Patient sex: M
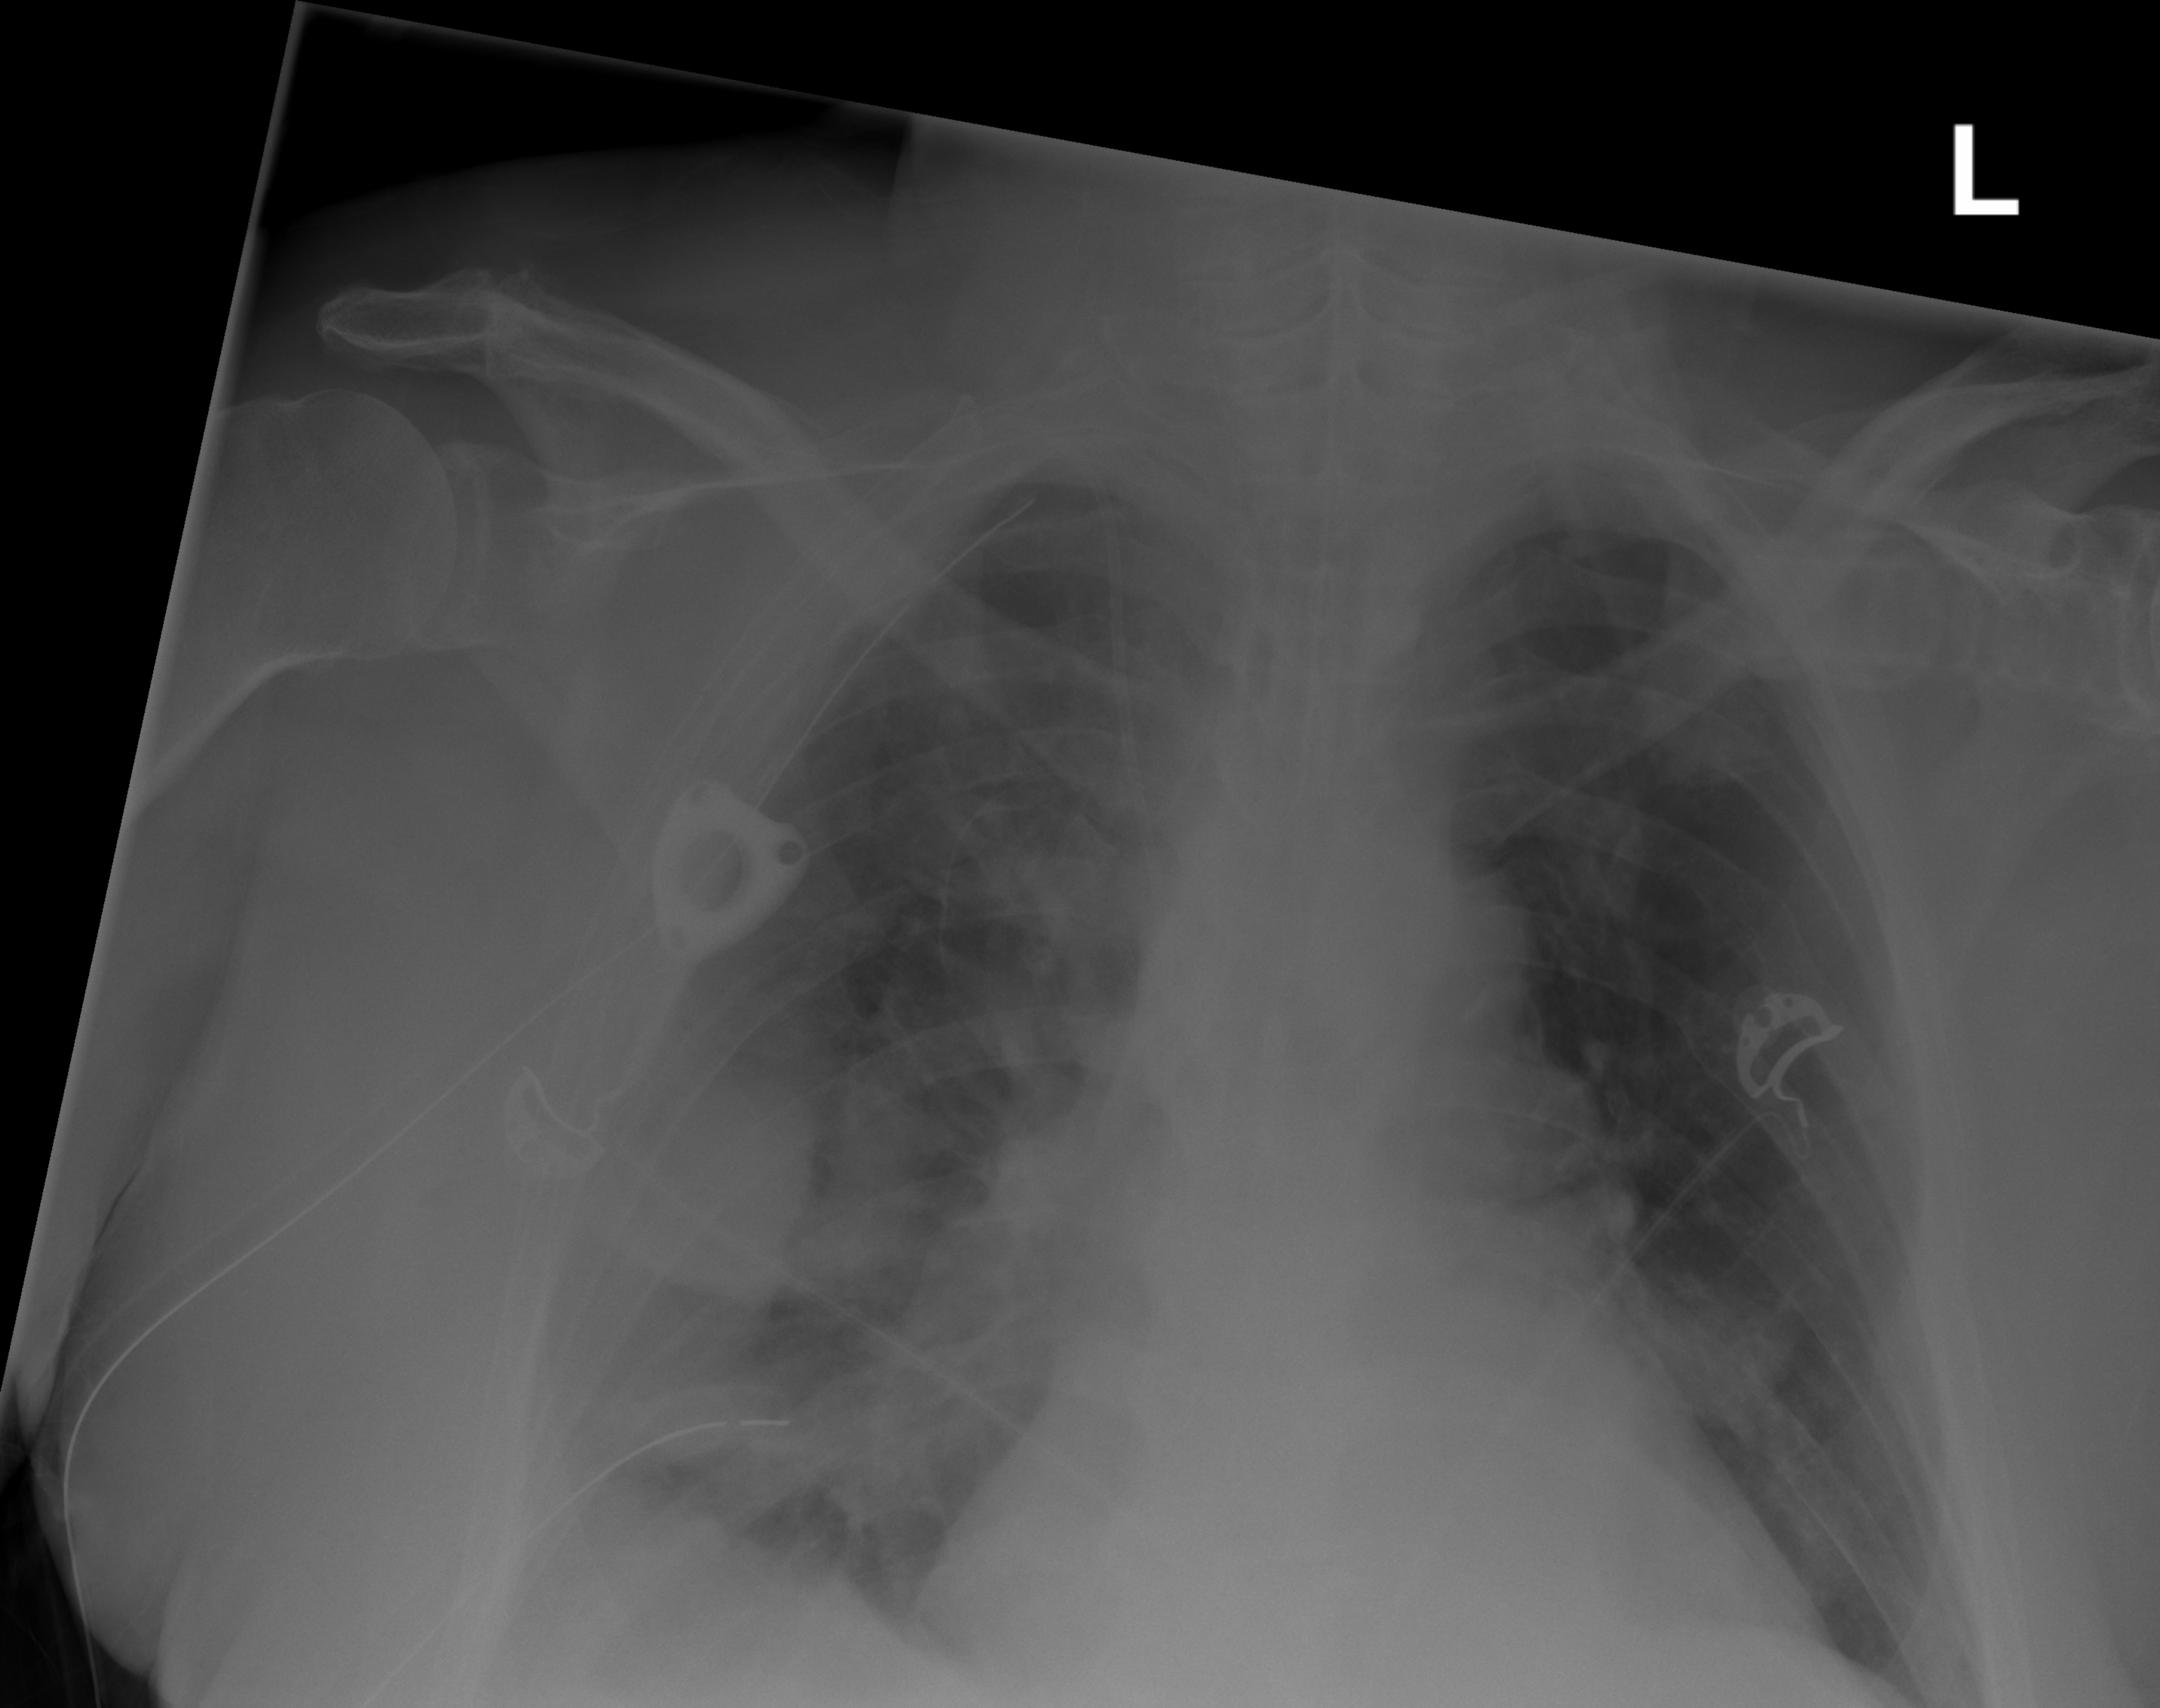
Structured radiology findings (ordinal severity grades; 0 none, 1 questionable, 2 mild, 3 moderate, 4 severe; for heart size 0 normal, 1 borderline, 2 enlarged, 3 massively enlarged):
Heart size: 2
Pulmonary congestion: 0
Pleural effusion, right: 2
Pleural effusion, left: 1
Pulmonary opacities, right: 2
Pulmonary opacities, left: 0
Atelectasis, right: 2
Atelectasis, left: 2